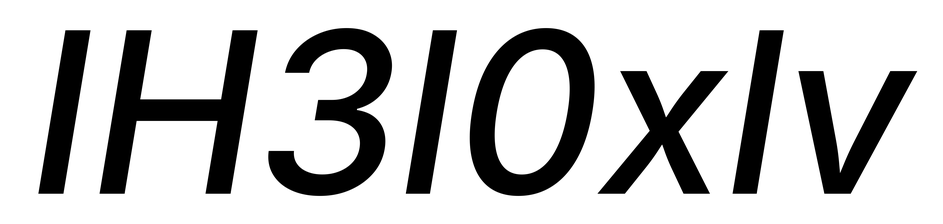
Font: Inter-Italic_Medium_Italic